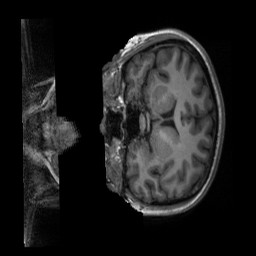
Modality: T1w
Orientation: coronal
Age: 23
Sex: female
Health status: healthy
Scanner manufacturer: siemens
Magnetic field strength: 3 T
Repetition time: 2.3 s
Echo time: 0.00229 s